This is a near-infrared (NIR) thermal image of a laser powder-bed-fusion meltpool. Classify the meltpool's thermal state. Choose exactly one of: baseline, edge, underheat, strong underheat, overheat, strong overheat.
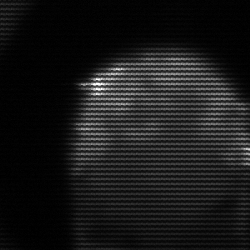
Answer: edge